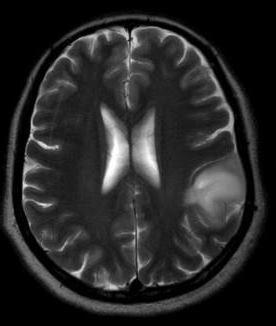
Label: notumor